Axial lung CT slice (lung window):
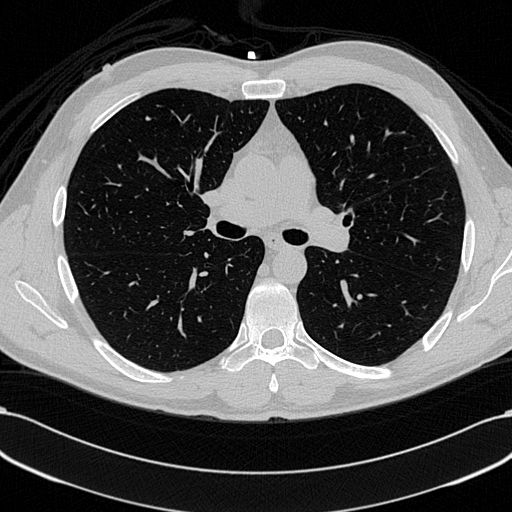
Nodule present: yes
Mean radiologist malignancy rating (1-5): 2